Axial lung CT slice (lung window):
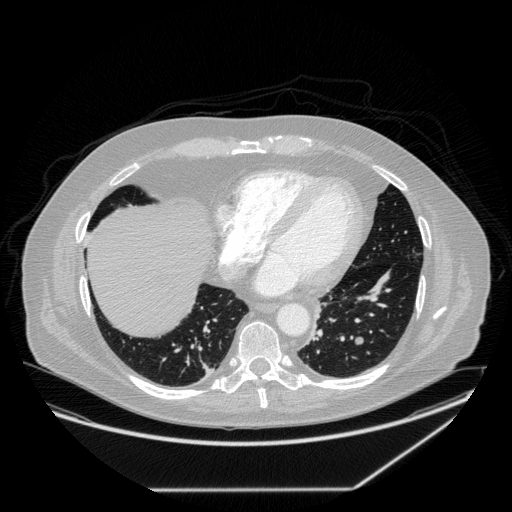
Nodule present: yes
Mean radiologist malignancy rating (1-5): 3.25